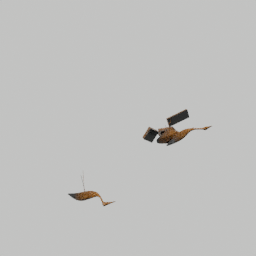
Label: decoration